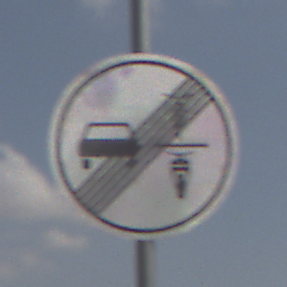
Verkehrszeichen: EndeVerbotUeberholenEinspurigeFahrzeuge
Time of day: Midday
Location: Outdoor (Nature)
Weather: PartlyCloudy
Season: NotSpecified
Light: Natural